Question: Looking to create a chart with an average transaction breakdown for an app service (APM) same as New Relic provides. This information is available in the performance blade.
Need to be able to see the transaction performance of .net/database/redis/external across the application.
Guessing it might be possible with a KQL query?
[
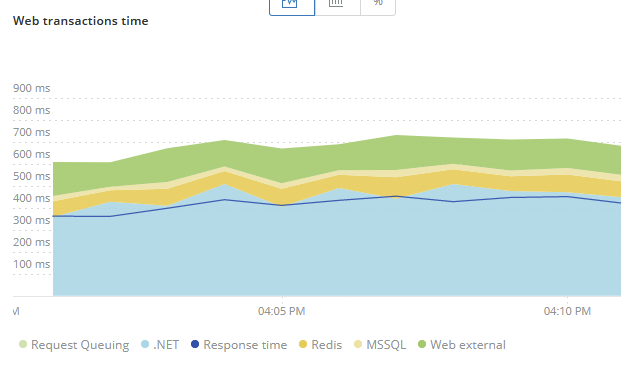
Answer: There is rich analysis possible in Application Insights 'Performance' tab like below. For details, refer <URL>
<URL>
Apart from that, you can write KQL query to show similar chart. For example, below I am showing duration in different types of dependencies in my app. You can do similar based on your scenario. For details, refer <URL>.
'''
dependencies
| summarize avg(duration) by type, bin(timestamp, 5min)
| render areachart
'''
<URL>